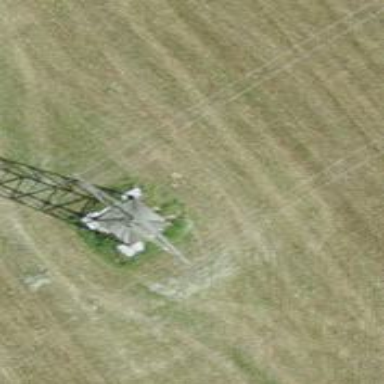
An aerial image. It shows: Lattice structure tower used for power distribution.